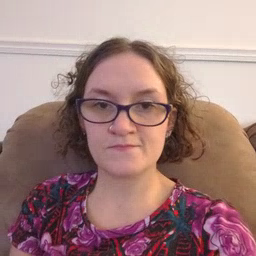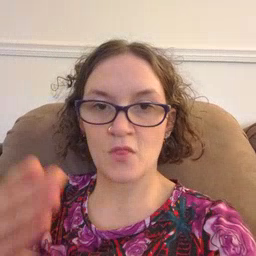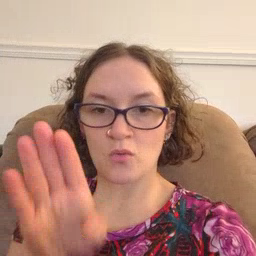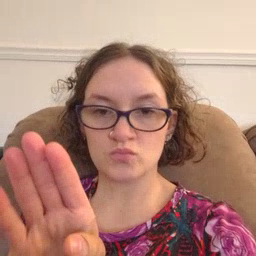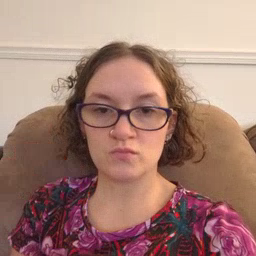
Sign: close